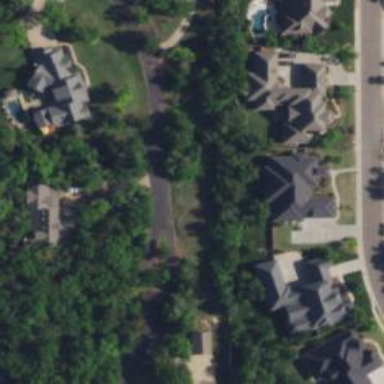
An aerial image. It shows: Residential road.